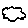
Label: cloud